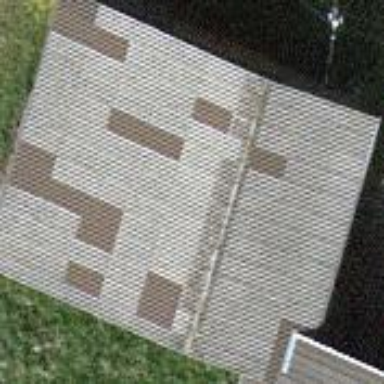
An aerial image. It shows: Shed building.